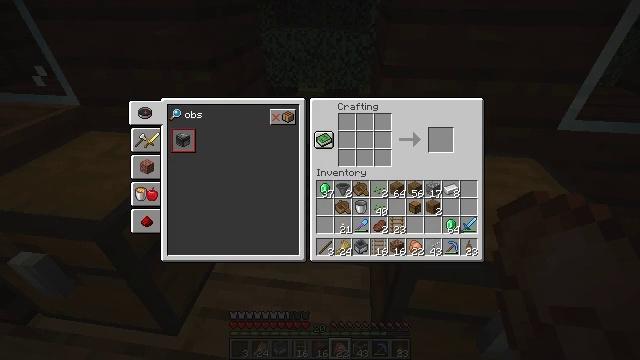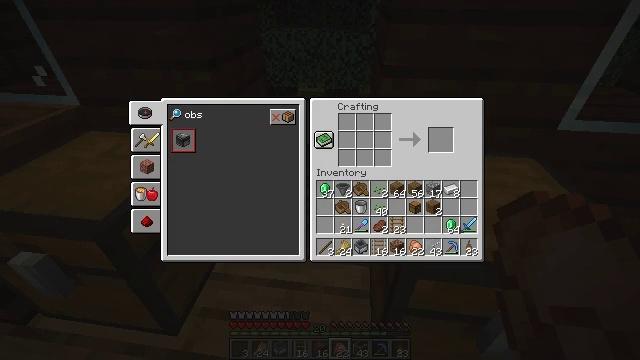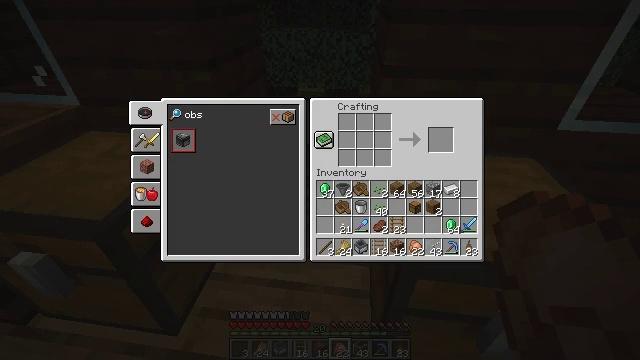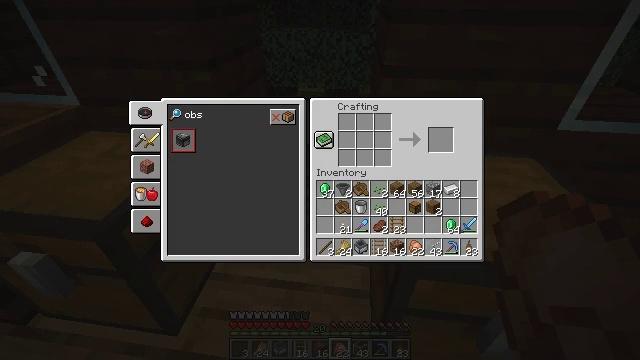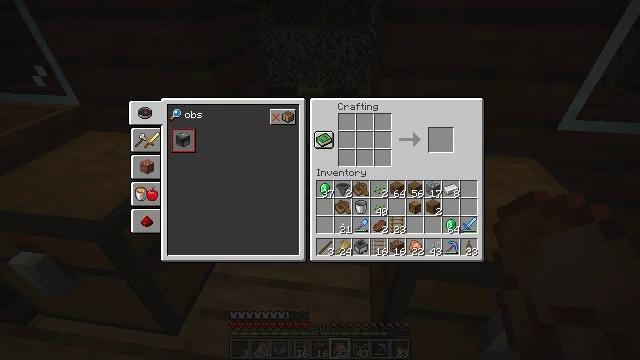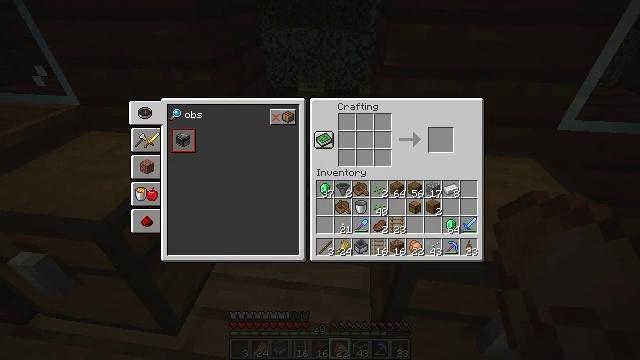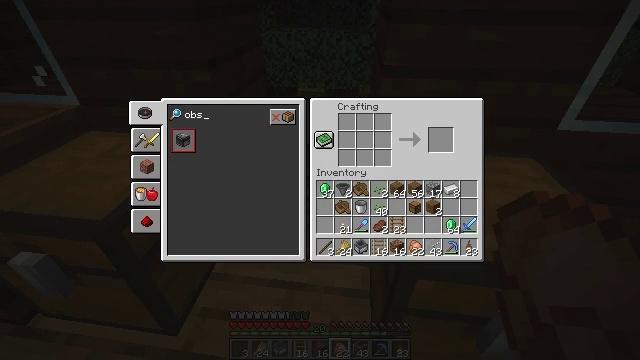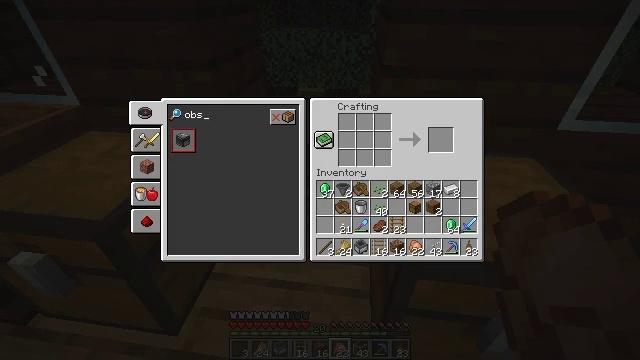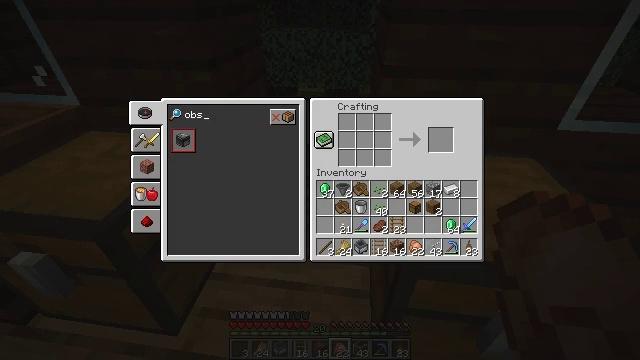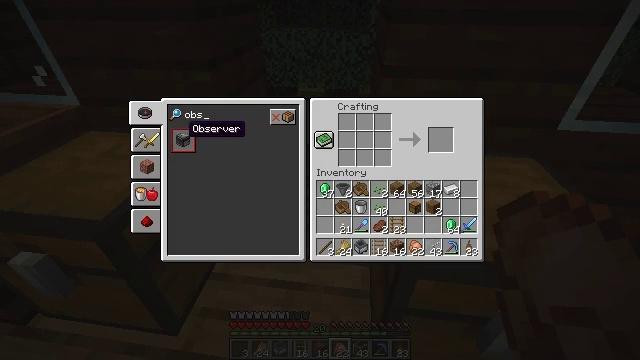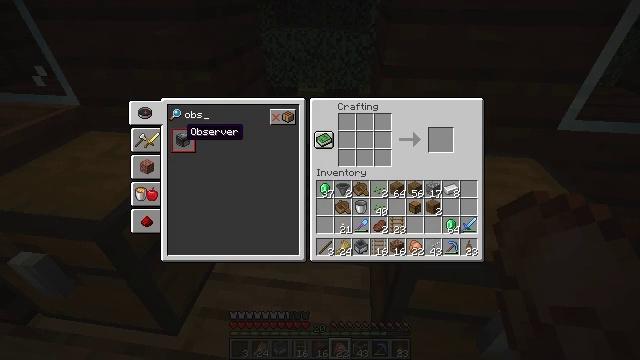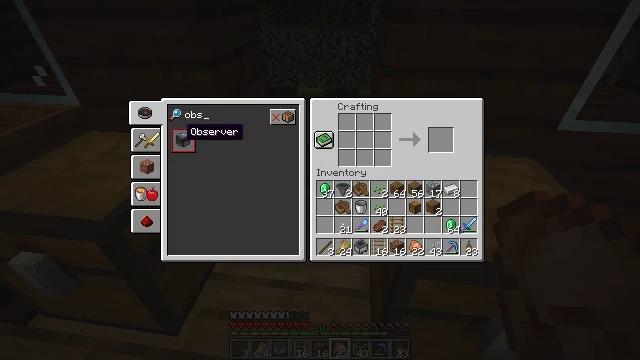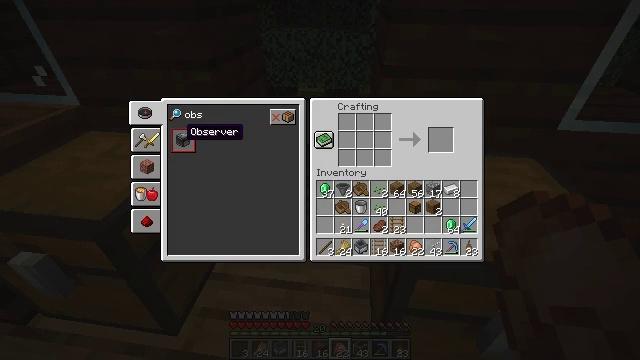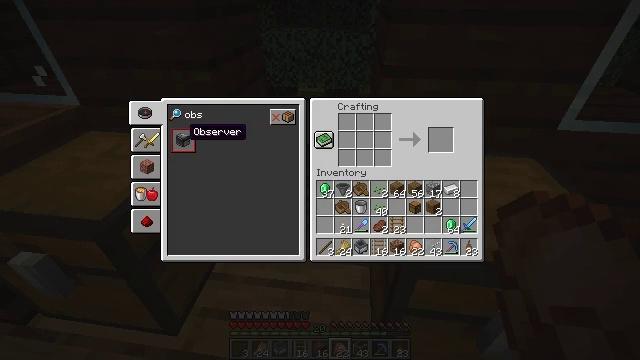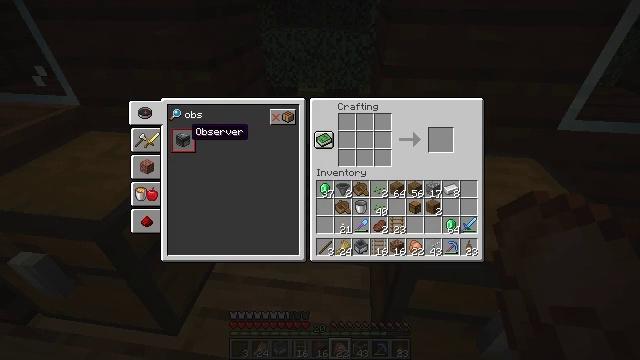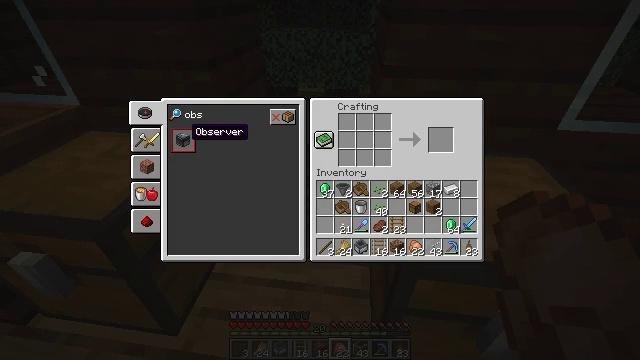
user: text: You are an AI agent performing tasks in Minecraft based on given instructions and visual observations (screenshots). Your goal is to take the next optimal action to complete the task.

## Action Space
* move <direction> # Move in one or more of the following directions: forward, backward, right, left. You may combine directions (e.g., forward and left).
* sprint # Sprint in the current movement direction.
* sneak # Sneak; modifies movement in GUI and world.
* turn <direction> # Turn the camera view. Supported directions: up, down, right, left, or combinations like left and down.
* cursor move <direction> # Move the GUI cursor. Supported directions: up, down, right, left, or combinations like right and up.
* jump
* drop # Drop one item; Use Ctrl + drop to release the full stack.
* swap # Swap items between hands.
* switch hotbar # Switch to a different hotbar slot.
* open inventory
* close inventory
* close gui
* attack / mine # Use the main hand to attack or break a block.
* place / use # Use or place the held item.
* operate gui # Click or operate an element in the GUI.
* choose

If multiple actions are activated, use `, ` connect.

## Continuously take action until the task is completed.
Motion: motion action
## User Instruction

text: Form an observer with the crafting table.
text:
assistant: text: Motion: no_op
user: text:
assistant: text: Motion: no_op
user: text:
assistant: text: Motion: no_op
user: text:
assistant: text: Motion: no_op
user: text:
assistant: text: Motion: no_op
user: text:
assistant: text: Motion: no_op
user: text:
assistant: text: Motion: no_op
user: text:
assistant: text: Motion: no_op
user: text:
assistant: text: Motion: cursor move left and down
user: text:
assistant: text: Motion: no_op
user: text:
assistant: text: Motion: no_op
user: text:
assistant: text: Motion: no_op
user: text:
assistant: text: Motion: no_op
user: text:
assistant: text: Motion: no_op
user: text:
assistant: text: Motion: no_op
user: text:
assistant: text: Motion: operate gui
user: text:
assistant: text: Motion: operate gui
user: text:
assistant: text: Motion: no_op
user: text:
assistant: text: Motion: no_op
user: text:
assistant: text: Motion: no_op
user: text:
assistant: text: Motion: no_op
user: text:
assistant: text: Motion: no_op
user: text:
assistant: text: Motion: no_op
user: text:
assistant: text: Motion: no_op
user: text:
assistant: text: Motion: no_op
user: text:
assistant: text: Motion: cursor move right
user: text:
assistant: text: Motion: cursor move right and down
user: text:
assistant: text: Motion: cursor move right and down
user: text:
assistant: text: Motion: cursor move right
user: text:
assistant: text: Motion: cursor move right